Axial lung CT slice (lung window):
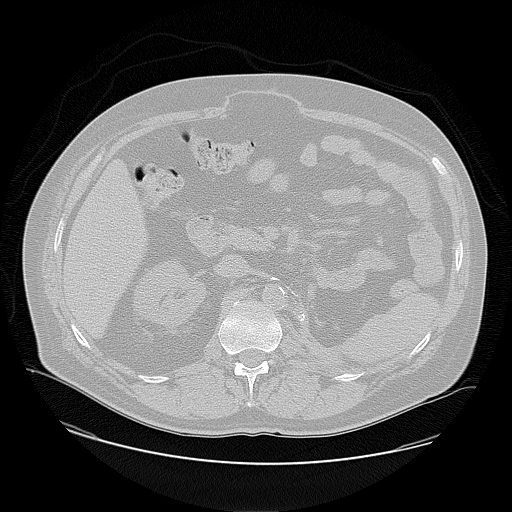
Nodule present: no